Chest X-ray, PA view. Patient: 22 years old, sex M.
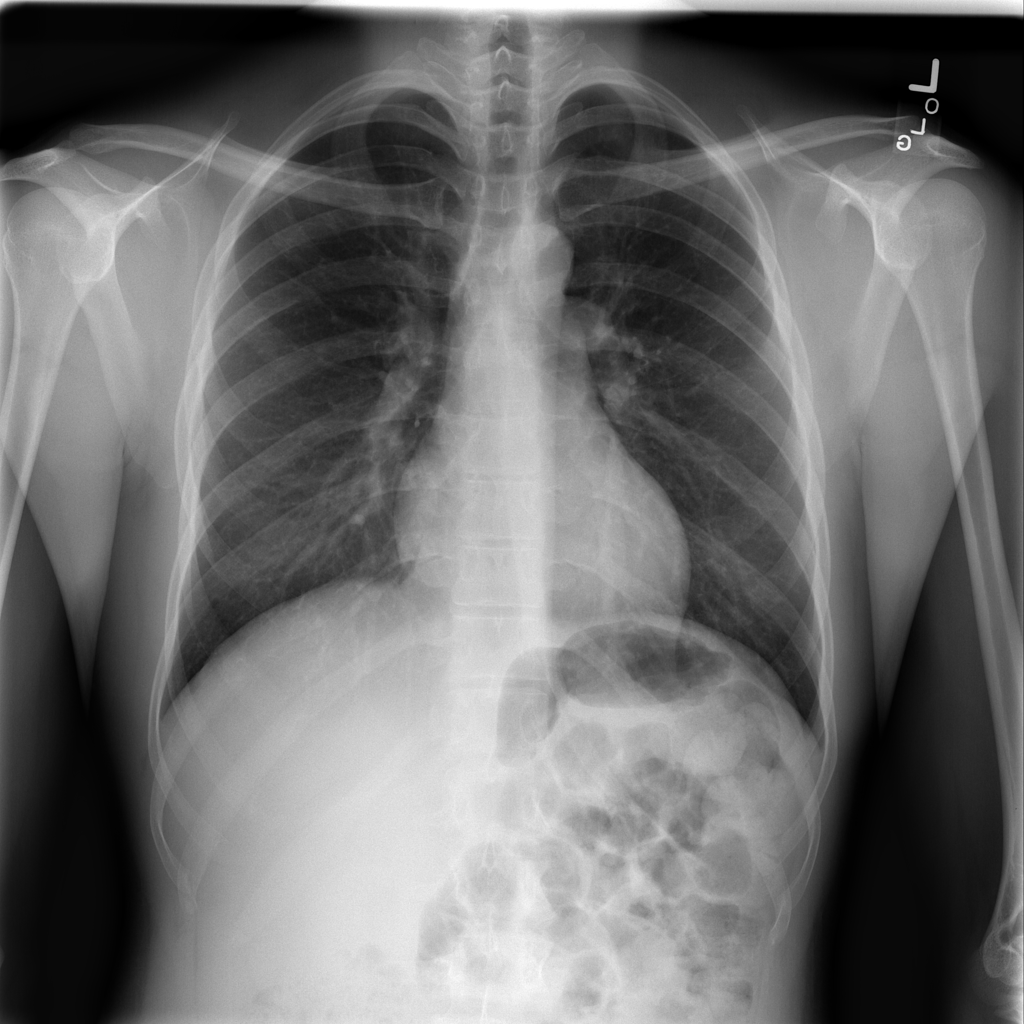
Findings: No Finding